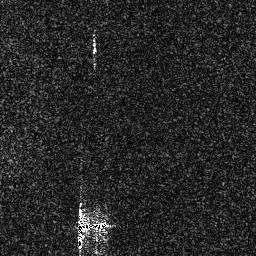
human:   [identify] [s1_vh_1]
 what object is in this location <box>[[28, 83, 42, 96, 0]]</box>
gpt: <ref>1 medium ship at the bottom</ref>